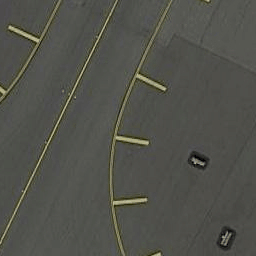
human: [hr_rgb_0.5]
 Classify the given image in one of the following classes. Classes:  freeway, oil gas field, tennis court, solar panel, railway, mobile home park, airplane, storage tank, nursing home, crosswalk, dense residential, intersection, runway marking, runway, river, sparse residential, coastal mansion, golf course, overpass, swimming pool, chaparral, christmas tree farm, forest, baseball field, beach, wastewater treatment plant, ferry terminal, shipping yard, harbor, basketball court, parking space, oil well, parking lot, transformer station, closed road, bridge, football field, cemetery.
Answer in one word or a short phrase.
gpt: runway marking